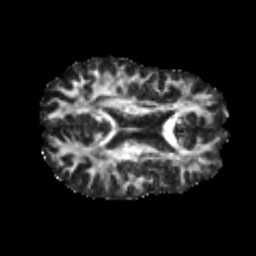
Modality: FA
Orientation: axial
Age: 24
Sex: male
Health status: healthy
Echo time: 0.074 s